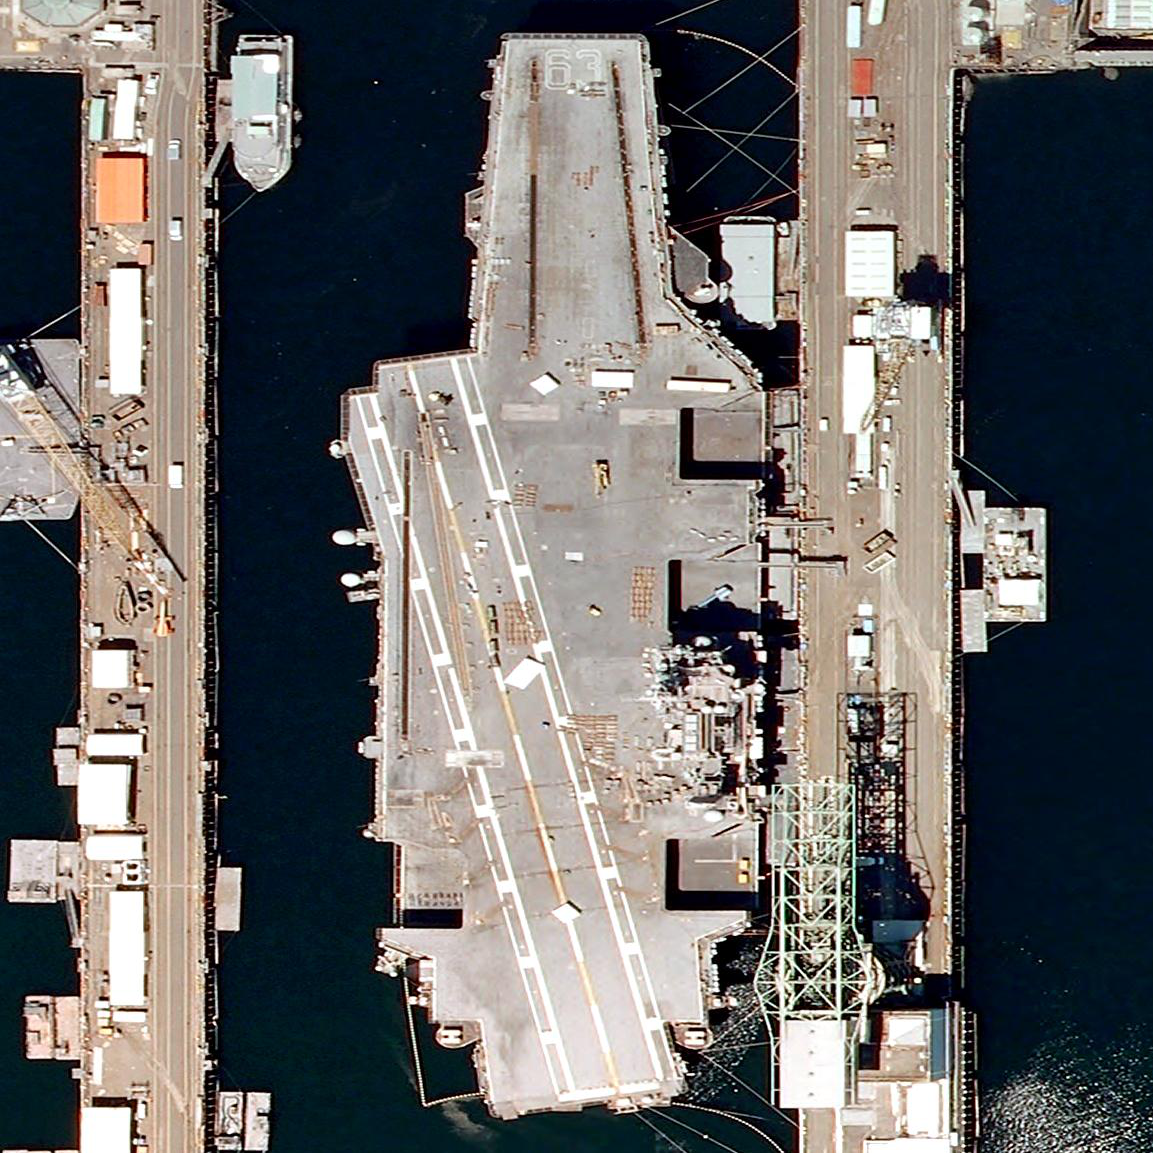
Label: aircraft_carrier